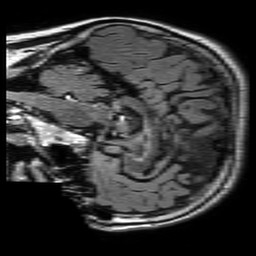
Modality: FLAIR
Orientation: sagittal
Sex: male
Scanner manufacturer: philips
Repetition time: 11 s
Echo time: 0.125 s